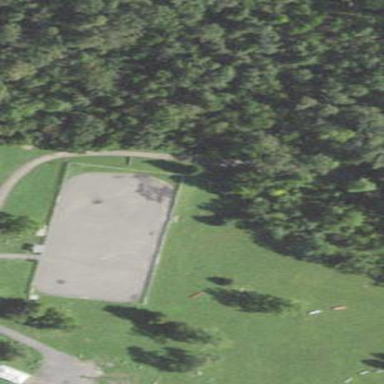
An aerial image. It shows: Fenced equestrian pitch for leisure land.